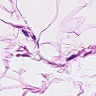
Metastatic tissue present: no